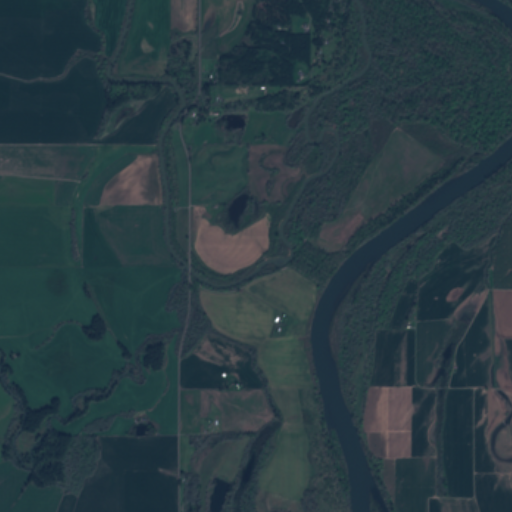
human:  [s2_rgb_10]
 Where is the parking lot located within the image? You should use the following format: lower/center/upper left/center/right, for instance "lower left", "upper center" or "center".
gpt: The parking lot is located in the center of the image.
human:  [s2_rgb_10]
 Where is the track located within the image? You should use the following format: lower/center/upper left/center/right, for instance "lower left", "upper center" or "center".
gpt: There is no track in the image.